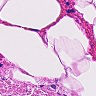
Metastatic tissue present: no